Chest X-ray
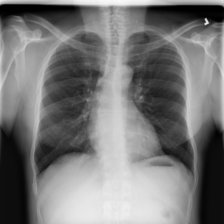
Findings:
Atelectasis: negative
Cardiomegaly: negative
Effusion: negative
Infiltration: negative
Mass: negative
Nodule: negative
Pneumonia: negative
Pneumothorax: negative
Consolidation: negative
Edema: negative
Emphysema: negative
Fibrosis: negative
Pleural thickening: negative
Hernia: negative